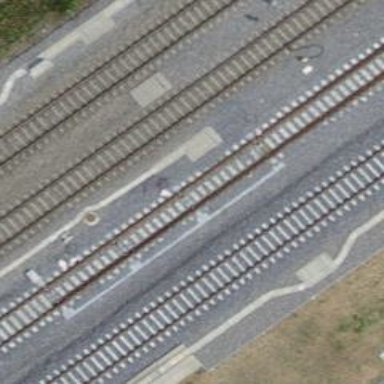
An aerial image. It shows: Railway siding with one electrified track and contact line.